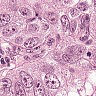
Metastatic tissue present: yes